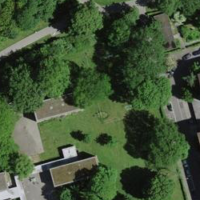
EUNIS habitat code: 53
Species observed at this site:
Corvus corone
Cyanistes caeruleus
Parus major
Sturnus vulgaris
Erithacus rubecula
Milvus milvus
Turdus pilaris
Pica pica
Dendrocopos major
Garrulus glandarius
Passer domesticus
Falco tinnunculus
Carduelis carduelis